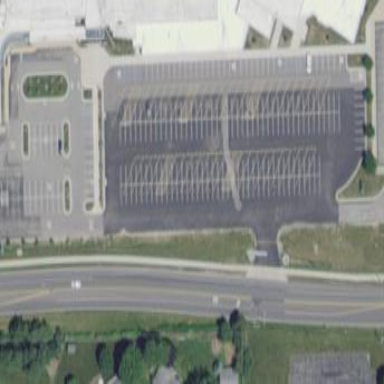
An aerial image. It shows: Parking area.